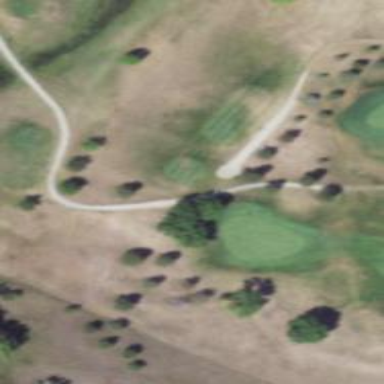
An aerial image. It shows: Golf hole.